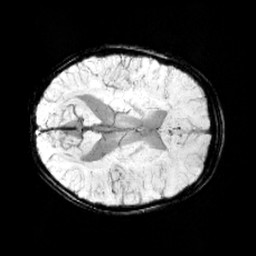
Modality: minIP
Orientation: axial
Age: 10
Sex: male
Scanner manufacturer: siemens
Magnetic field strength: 3 T
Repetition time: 0.027 s
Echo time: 0.02 s